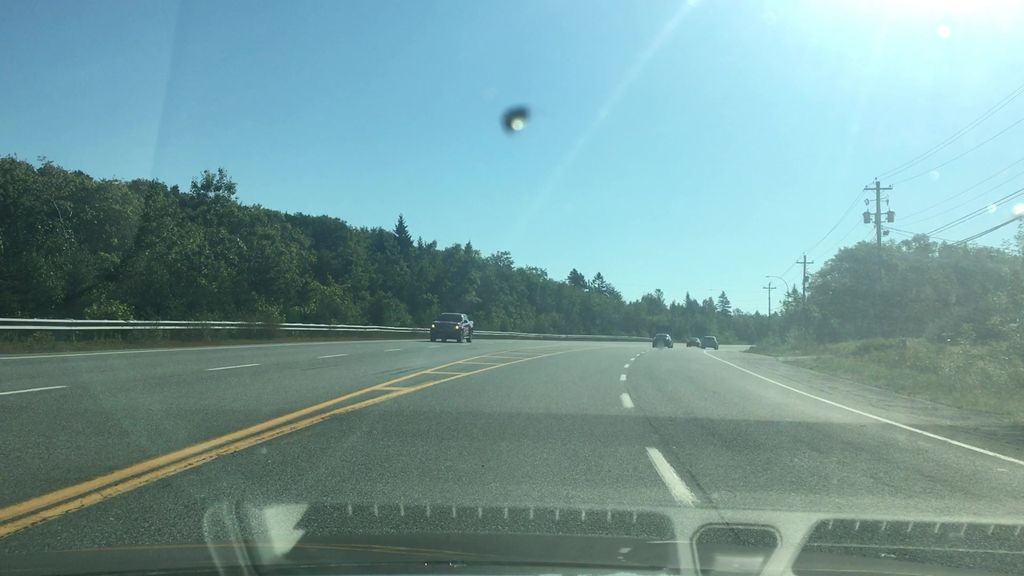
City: halifax